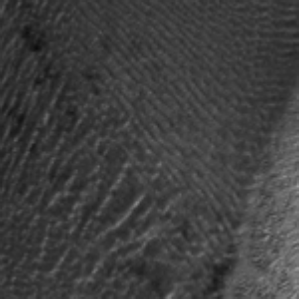
Label: frost